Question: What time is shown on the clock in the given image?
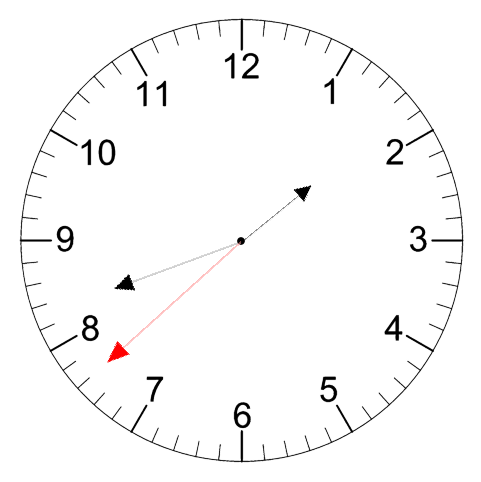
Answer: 01:41:38